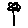
Label: flower